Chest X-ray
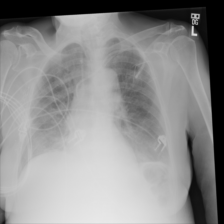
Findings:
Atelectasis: negative
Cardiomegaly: negative
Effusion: negative
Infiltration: positive
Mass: negative
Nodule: negative
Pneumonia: negative
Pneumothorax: negative
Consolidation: negative
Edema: positive
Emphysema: negative
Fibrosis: negative
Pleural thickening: negative
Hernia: negative